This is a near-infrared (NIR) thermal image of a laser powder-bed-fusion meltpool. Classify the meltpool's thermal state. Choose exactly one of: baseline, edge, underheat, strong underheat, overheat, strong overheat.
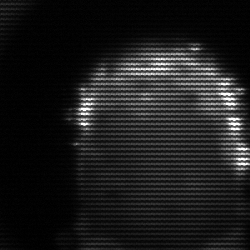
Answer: baseline